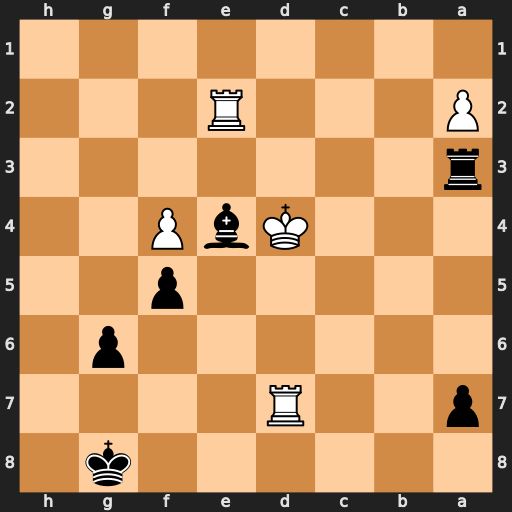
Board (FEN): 6k1/p2R4/6p1/5p2/3KbP2/r7/P3R3/8
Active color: b
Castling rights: -
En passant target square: -
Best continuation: Rd3+ Kc4 Rxd7